Question: I am so new in ibatis. I have read some feature on it and tried to work but it's not happening for me. May be I am facing placement problem here for xml files. Here is my work flow >>> I have taken a project in netbeans and keep ibatis-2.3.4.726.jar under Libraries package with Mysql JDBC Driver. Then I have created Employee.xml and SqlMapConfig.xml files and keep them under Web Pages/WEB-INF package. Then I have created Employee.java and IbatisInsert.java files and keep them under source packages/default-package folder. Now when I run IbatisInsert.java file it shows the following messages >>>
> Exception in thread "main" java.io.IOException: Could not find resource SqlMapConfig.xml
at com.ibatis.common.resources.Resources.getResourceAsStream(Resources.java:110)
at com.ibatis.common.resources.Resources.getResourceAsStream(Resources.java:95)
at com.ibatis.common.resources.Resources.getResourceAsReader(Resources.java:161)
at IbatisInsert.main(IbatisInsert.java:20)
I am not understanding where to keep files and how to configure ibatis. I have searched google but not understanding. Can anyone please help me on this please ??!!! here are my xml files and java files belows :::
employee.xml >>>
'''
<?xml version="1.0" encoding="UTF-8"?>
<!DOCTYPE sqlMap
PUBLIC "-//ibatis.apache.org//DTD SQL Map 2.0//EN"
"http://ibatis.apache.org/dtd/sql-map-2.dtd">
<sqlMap namespace="Employee">
<insert id="insert" parameterClass="Employee">
insert into EMPLOYEE(first_name, last_name, salary)
values (#first_name#, #last_name#, #salary#)
<selectKey resultClass="int" keyProperty="id">
select last_insert_id() as id
</selectKey>
</insert>
</sqlMap>
'''
SqlMapConfig.xml >>>
'''
<!--<?xml version="1.0" encoding="UTF-8"?>
<Context antiJARLocking="true" path="/ibatisExample"/>-->
<?xml version="1.0" encoding="UTF-8"?>
<!DOCTYPE sqlMapConfig
PUBLIC "-//ibatis.apache.org//DTD SQL Map Config 2.0//EN"
"http://ibatis.apache.org/dtd/sql-map-config-2.dtd">
<sqlMapConfig>
<settings useStatementNamespaces="true"/>
<transactionManager type="JDBC">
<dataSource type="SIMPLE">
<property name="JDBC.Driver"
value="com.mysql.jdbc.Driver"/>
<property name="JDBC.ConnectionURL"
value="jdbc:mysql://localhost:3306/ibatisexample"/>
<property name="JDBC.Username" value="root"/>
<property name="JDBC.Password" value="123"/>
</dataSource>
</transactionManager>
<sqlMap resource="Employee.xml"/>
</sqlMapConfig>
<property name="JDBC.AutoCommit" value="true"/>
<property name="Pool.MaximumActiveConnections" value="10"/>
<property name="Pool.MaximumIdleConnections" value="5"/>
<property name="Pool.MaximumCheckoutTime" value="150000"/>
<property name="Pool.MaximumTimeToWait" value="500"/>
<property name="Pool.PingQuery" value="select 1 from Employee"/>
<property name="Pool.PingEnabled" value="false"/>
'''
employee.java >>>
'''
/*
* To change this template, choose Tools | Templates
* and open the template in the editor.
*/
/**
*
* @author sumon.bappi
*/
public class Employee {
private int id;
private String first_name;
private String last_name;
private int salary;
/* Define constructors for the Employee class. */
public Employee() {}
public Employee(String fname, String lname, int salary) {
this.first_name = fname;
this.last_name = lname;
this.salary = salary;
}
} /* End of Employee */
'''
IbatisInsert.java >>>
'''
/*
* To change this template, choose Tools | Templates
* and open the template in the editor.
*/
/**
*
* @author sumon.bappi
*/
import com.ibatis.common.resources.Resources;
import com.ibatis.sqlmap.client.SqlMapClient;
import com.ibatis.sqlmap.client.SqlMapClientBuilder;
import java.io.*;
import java.sql.SQLException;
import java.util.*;
public class IbatisInsert{
public static void main(String[] args)
throws IOException,SQLException{
Reader rd = Resources.getResourceAsReader("SqlMapConfig.xml");
SqlMapClient smc = SqlMapClientBuilder.buildSqlMapClient(rd);
/* This would insert one record in Employee table. */
System.out.println("Going to insert record.....");
Employee em = new Employee("Zara", "Ali", 5000);
smc.insert("Employee.insert", em);
System.out.println("Record Inserted Successfully ");
}
}
'''
my file placement as like the following image >>>

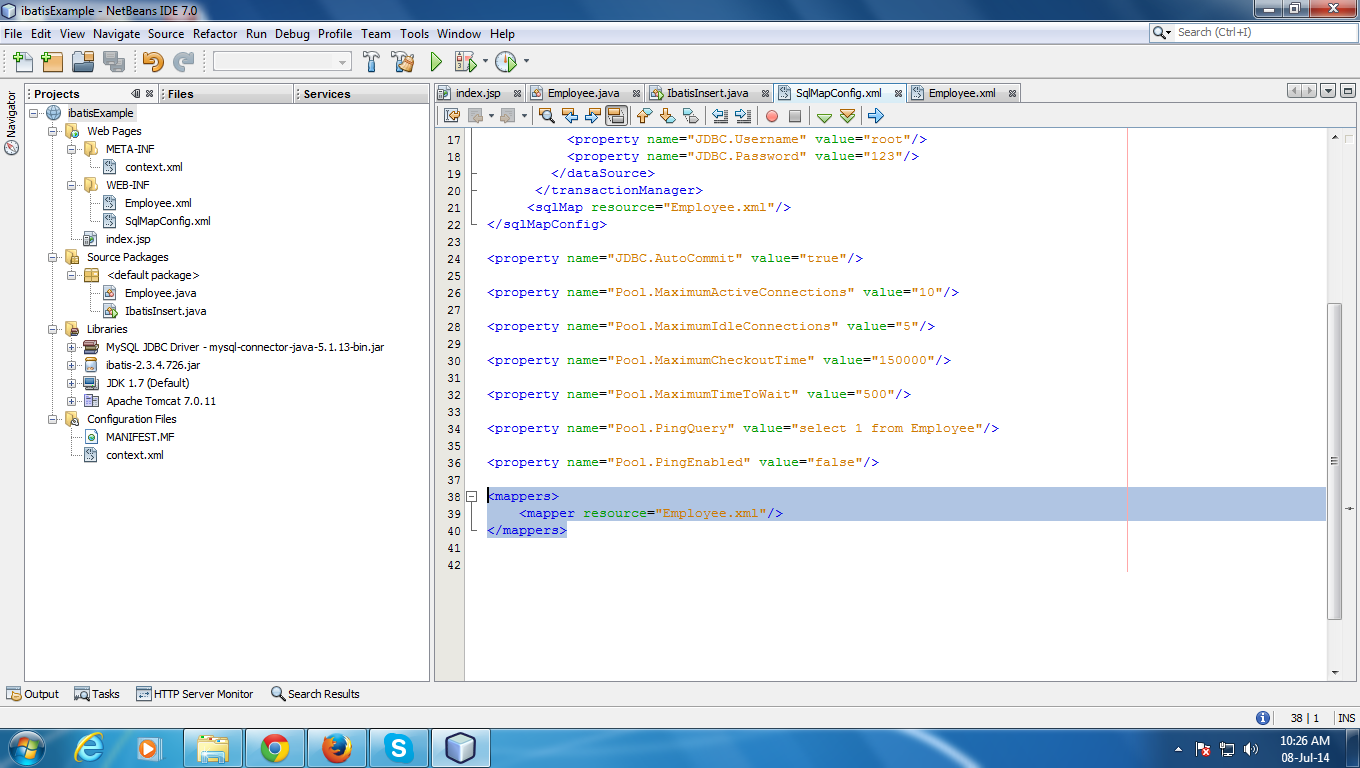
Answer: In order to allow reading file , just put it under a directory beside the folder in the default package path and add the directory to your classpath.
Another thing i noticed you are missing in your is the .. The major role of this configuration file is to map the location of the xml resources as well as defining the data source parameters.
So you may need to add something like this at the end of your file:
'''
<mappers>
<mapper resource="PATH_TO_YOUR_DIR/Employee.xml />
</mappers>
'''